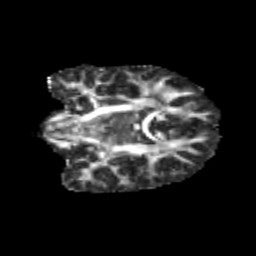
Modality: FA
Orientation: coronal
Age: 10
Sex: male
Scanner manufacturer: siemens
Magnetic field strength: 3 T
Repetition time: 3.8 s
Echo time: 0.07 s